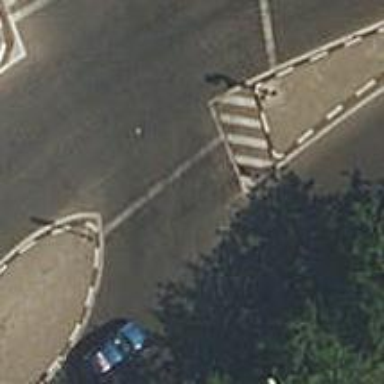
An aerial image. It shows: Road with traffic signals.